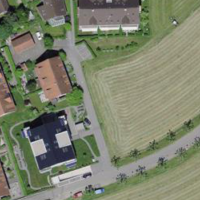
EUNIS habitat code: 52
Species observed at this site:
Hedera helix
Stachys palustris